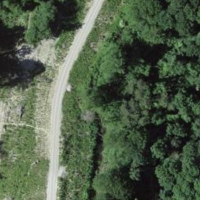
EUNIS habitat code: 43
Species observed at this site:
Silene dioica